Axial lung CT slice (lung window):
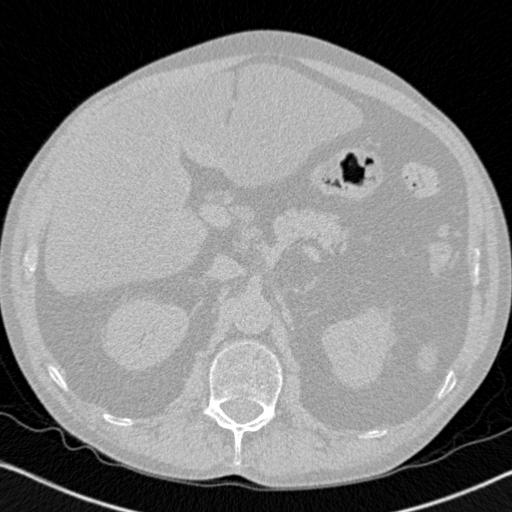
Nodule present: no